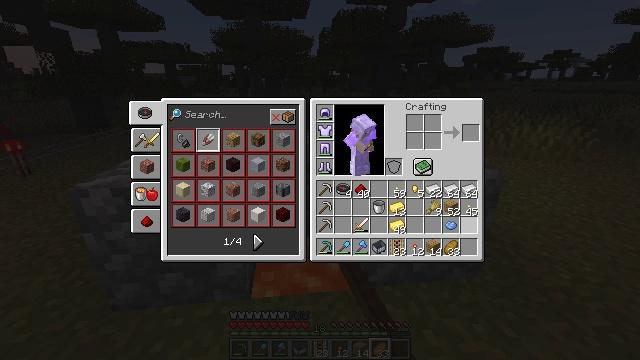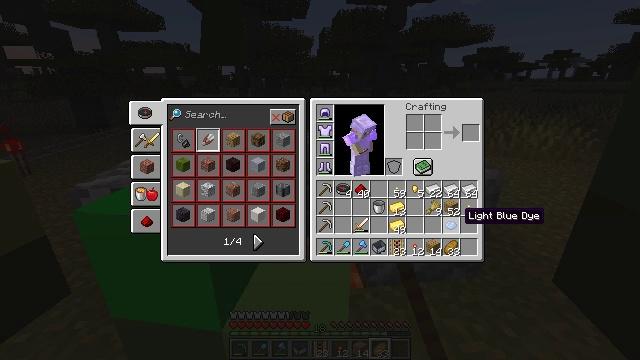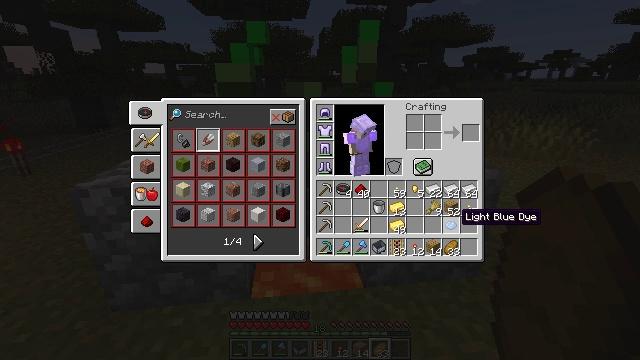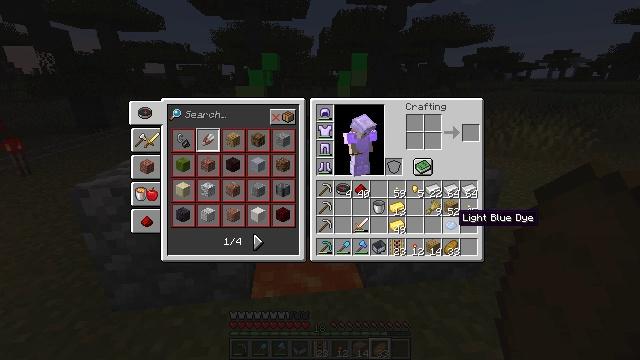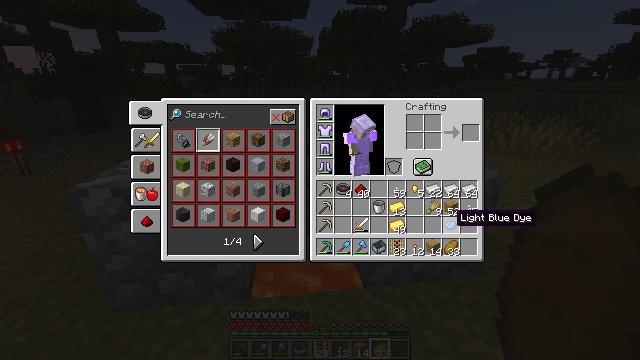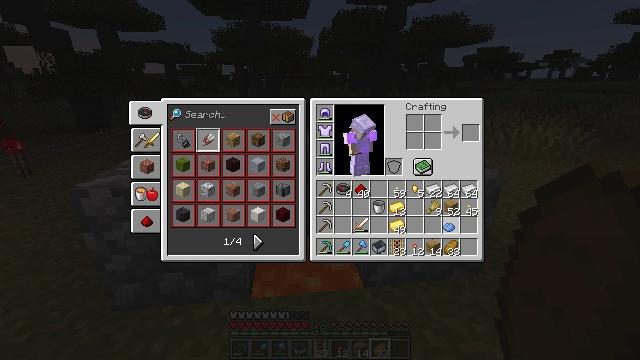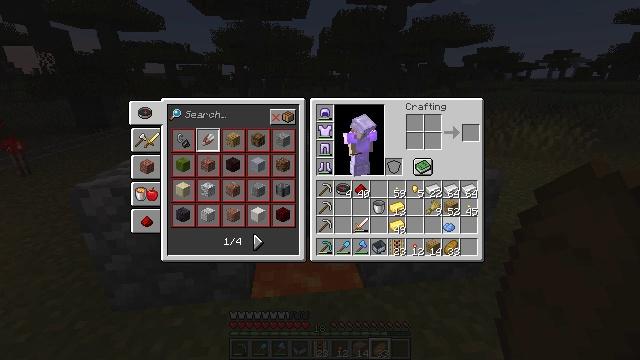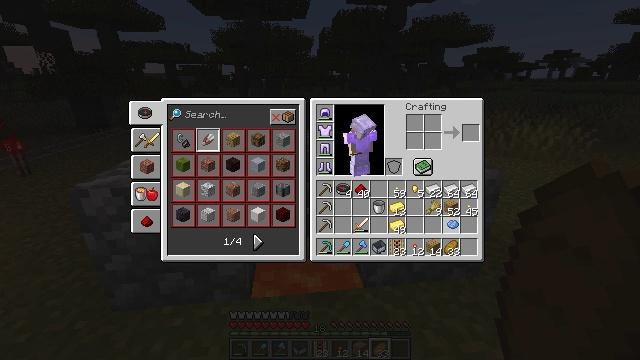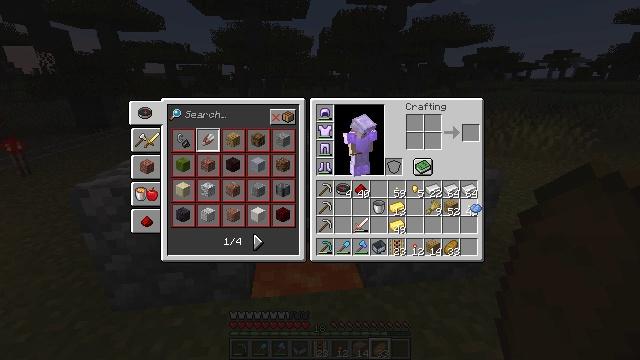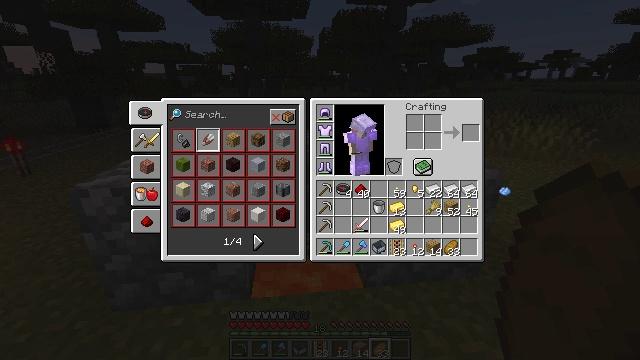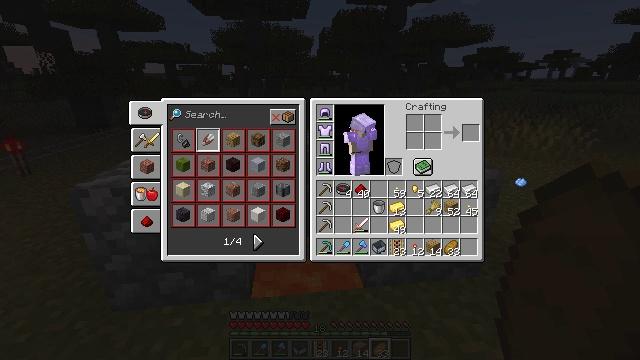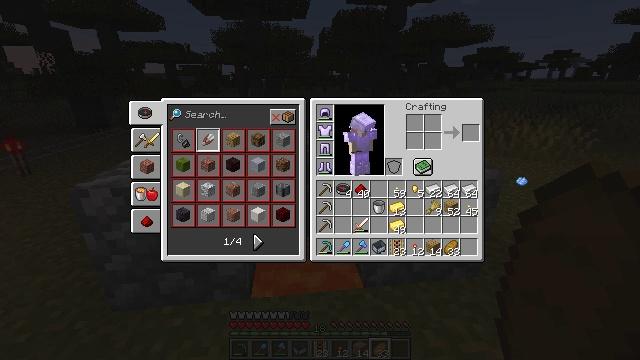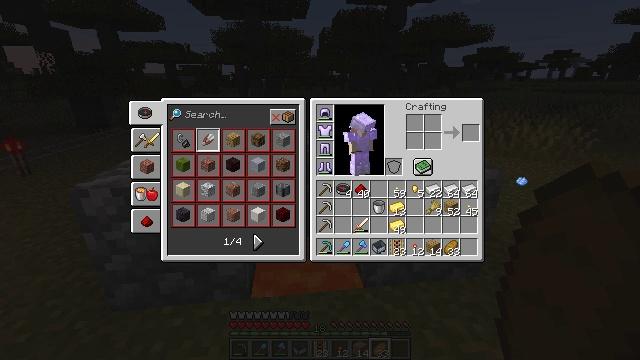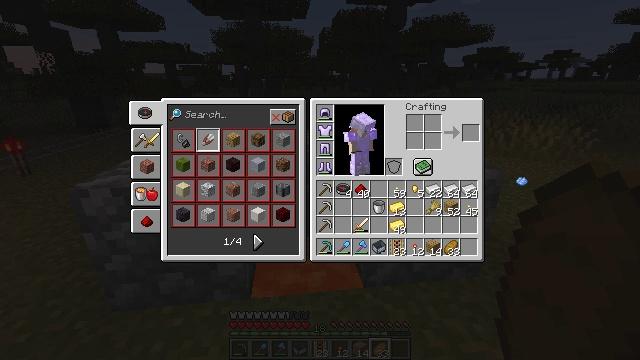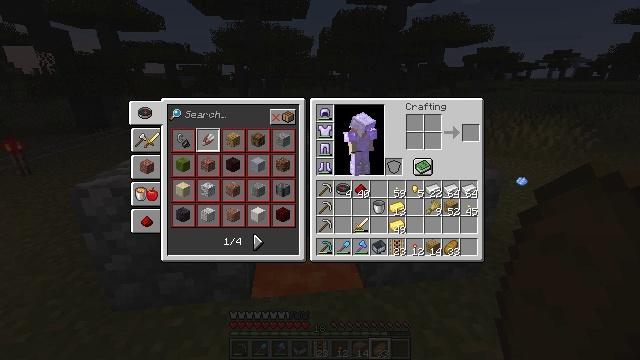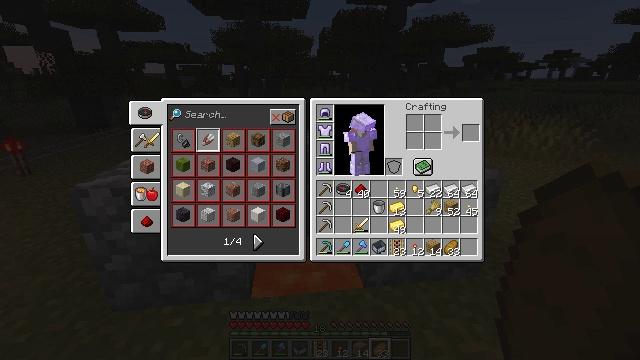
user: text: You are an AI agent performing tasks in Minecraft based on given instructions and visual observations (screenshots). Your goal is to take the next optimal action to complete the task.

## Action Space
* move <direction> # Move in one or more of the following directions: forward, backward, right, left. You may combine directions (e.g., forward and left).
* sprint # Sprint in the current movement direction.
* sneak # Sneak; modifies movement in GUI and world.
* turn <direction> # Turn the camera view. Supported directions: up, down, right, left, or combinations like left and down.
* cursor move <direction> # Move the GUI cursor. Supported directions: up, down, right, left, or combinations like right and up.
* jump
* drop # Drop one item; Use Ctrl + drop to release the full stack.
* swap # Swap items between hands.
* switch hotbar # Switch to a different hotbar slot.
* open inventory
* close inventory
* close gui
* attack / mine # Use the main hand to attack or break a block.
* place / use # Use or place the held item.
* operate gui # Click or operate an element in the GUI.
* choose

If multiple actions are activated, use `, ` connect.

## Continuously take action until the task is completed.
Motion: motion action
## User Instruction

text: Drop a light blue dye.
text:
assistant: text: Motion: open gui
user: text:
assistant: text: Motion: no_op
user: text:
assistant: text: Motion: no_op
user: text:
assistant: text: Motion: no_op
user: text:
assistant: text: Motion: operate gui
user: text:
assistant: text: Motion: operate gui
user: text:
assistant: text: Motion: operate gui
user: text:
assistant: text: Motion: cursor move right and up
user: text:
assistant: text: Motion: cursor move right and up
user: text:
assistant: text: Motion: cursor move right and up
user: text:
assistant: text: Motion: no_op
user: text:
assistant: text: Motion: operate gui
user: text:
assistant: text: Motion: operate gui
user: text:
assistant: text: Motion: operate gui
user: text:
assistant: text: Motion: no_op
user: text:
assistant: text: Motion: no_op
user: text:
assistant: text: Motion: no_op
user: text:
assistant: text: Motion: no_op
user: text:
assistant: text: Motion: no_op
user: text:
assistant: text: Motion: no_op